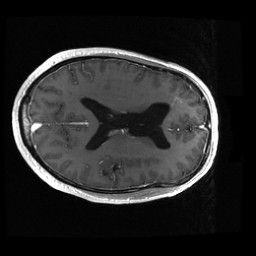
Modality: T1w
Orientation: axial
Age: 60
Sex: male
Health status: ill